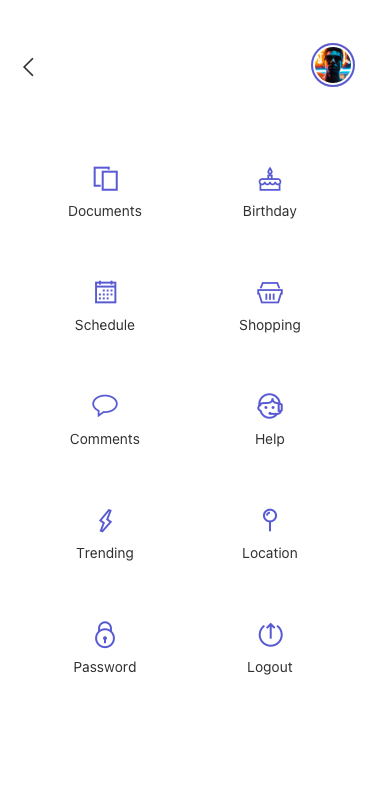
Text in this UI design:
Logout
Password
Location
Trending
Help
Comments
Shopping
Schedule
Birthday
Documents